Question: Consider the following properties as set up in Active Directory for a user:

In my winforms application I would like to show the of the user who is currently logged on and using the application. How would I go about retrieving this information?
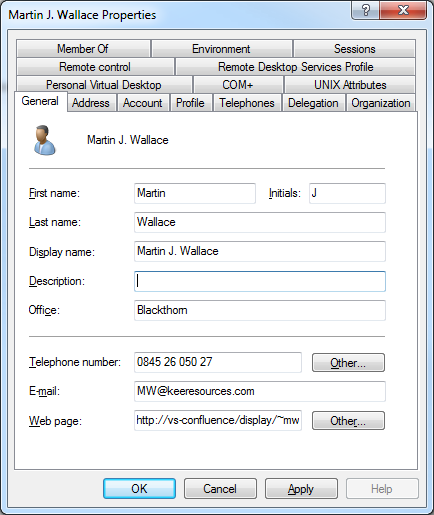
Answer: Since you're on .NET 4, you can use the 'System.DirectoryServices.AccountManagement' (S.DS.AM) namespace. Read all about it here:
- <URL>
Basically, you can define a domain context and easily find users and/or groups in AD:
'''
// set up domain context
PrincipalContext ctx = new PrincipalContext(ContextType.Domain);
// find currently logged in user
UserPrincipal user = UserPrincipal.Current;
string displayName = user.DisplayName;
'''
The new S.DS.AM makes it really easy to play around with users and groups in AD.